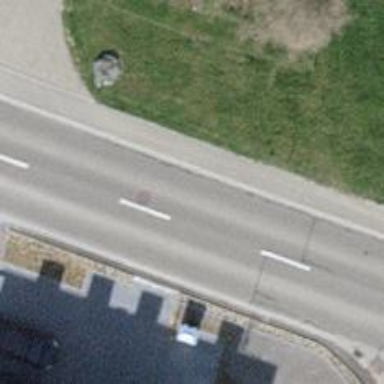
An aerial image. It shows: Bus stop with platform for public transport.